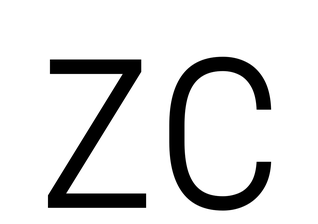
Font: Roboto_Condensed_Light